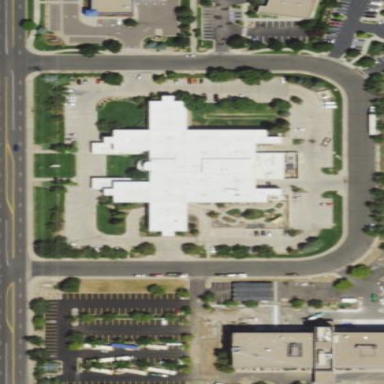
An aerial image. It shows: Hospital providing healthcare services.